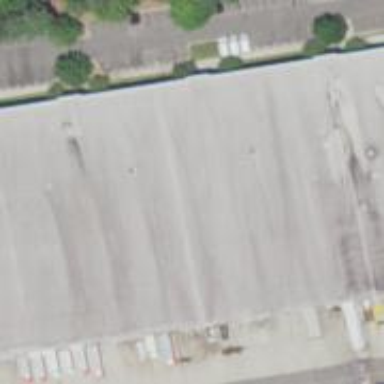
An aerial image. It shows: Warehouse.